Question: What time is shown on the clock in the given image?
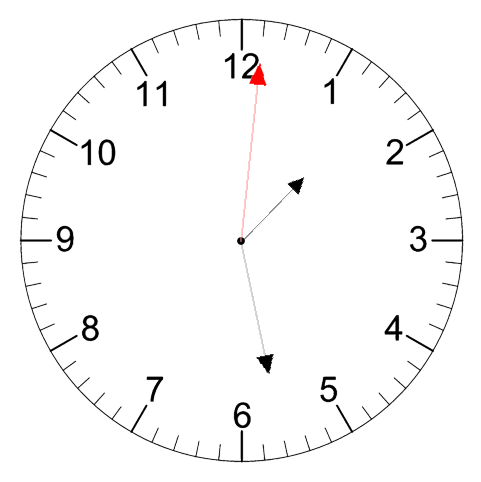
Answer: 01:28:01